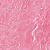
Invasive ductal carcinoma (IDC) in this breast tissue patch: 0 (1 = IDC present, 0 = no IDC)